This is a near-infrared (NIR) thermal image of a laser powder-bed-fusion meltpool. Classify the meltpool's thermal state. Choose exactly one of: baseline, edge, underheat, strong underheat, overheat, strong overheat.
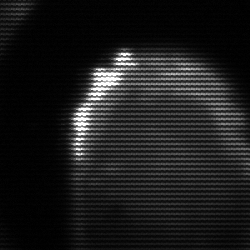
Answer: edge